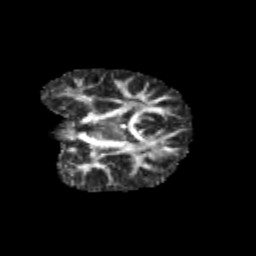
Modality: FA
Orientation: coronal
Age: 10
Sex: female
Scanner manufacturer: siemens
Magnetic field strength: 3 T
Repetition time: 3.8 s
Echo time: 0.07 s